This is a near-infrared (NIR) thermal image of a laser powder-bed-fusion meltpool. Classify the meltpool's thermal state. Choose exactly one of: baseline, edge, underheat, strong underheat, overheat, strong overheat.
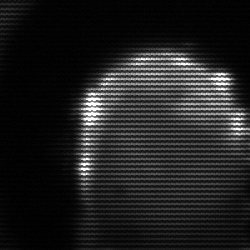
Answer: baseline